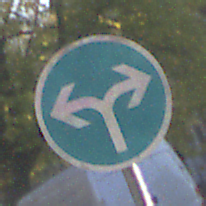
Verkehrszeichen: VorgeschriebeneFahrtrichtungRechtsOderLinks
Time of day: SunriseSunset
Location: Outdoor (Urban)
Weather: PartlyCloudy
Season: Autumn
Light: Natural